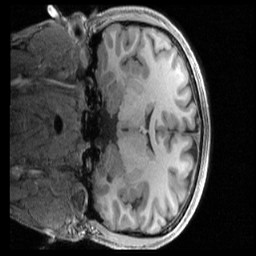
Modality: T1w
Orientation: coronal
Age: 20
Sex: male
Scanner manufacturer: siemens
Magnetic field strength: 3 T
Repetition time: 2.4 s
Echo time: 0.00231 s